Aerial crown-view tile of a tropical tree (Barro Colorado Island, Panama), acquired 20250715:
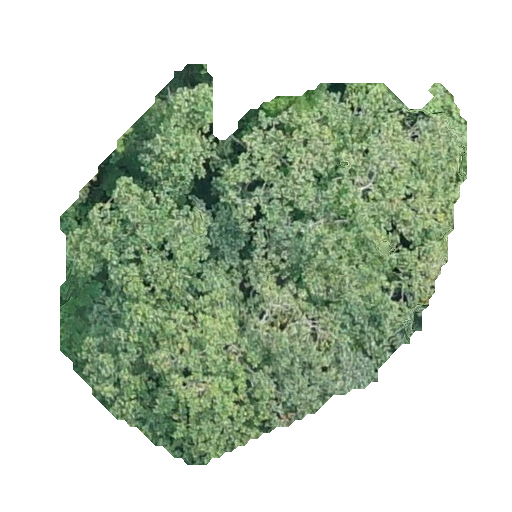
Species: Hieronyma alchorneoides
GBIF accepted scientific name: Hieronyma alchorneoides
Crown area: 169.4 m²